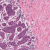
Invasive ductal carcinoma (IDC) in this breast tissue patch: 0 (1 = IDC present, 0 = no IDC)